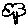
Label: tree